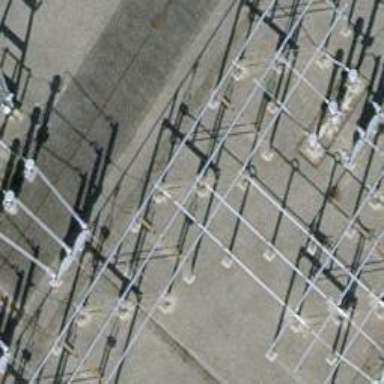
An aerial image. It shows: Busbar power line.